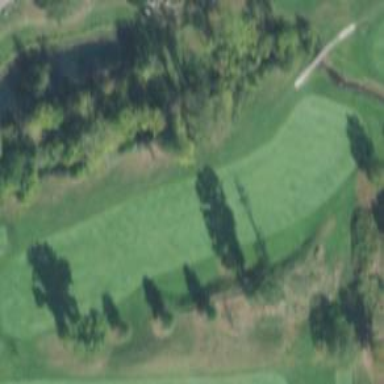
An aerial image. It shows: Well-maintained grassy area serving as golf fairway for the sport of golf.